Question: I am trying to show a boxplot and a violin plot in one.
I can fill in the colors of the boxplot and violin plot based on the treatment. But, I don't want them in exactly the same color, I'd prefer the violin plot or the boxplot filling to be lighter.
Also, I am able to get the outer lines of the boxplot in different colors if I add 'col=TM' to the 'aes' of the 'geom_boxplot'. But, then I can not choose these colors or don't know how to (they are now automatically pink and blue).
BACKGROUND:
I am working with a data set that looks something like this:
'''
TM yax X Zscore
Org zscore zhfa -1.72
Org zscore zfwa -0.12
'''
I am plotting the z-scores based on the 'X' (zhfa e.d.) per treatment ('TM').
'''
#Colours
ocean = c('#BBDED6' , '#61C0BF' , '#FAE3D9' , '#FFB6B9' )
## Plot ##
z <- ggplot(data = data, aes(x = X, y = Zscore,fill=TM)) +
geom_split_violin(col="white", fill="white") +
geom_boxplot(alpha = 1, width=0.3, aes(fill=TM), position = position_dodge(width = 0.3))
z + theme(axis.text = element_text(size = 12),legend.position="top") +
stat_compare_means(method="t.test", label.y=2.8, label.x=0.3, size=3) +
scale_fill_manual(values=ocean, labels=c("Mineral fertilizer", "Organic fertilizer"))
'''
Now, half of the violin plot is filled white, but not both (which would already be better). If I would plot 'geom_split_violin()' it would get exactly the same colors as the boxplot.
Furthermore, should the violinplot of zhfa be on the left side but it get's switched and is displayed at the right side, while it matched the data of the organic (left) boxplot.
The graph now:

I don't know if it can be solved by adding something related to the scale_fill_manual or if this is an impossible request
Sample Data:
'''
data <- data.frame(TM = c(rep("org", 5), rep("min", 5),rep("org", 5), rep("min", 5),rep("org", 5), rep("min", 5)),
Zscore = runif(30,-2,2),
X = c(rep("zwfa", 10), rep("zhfa", 10), rep("zbfa", 10)))
'''
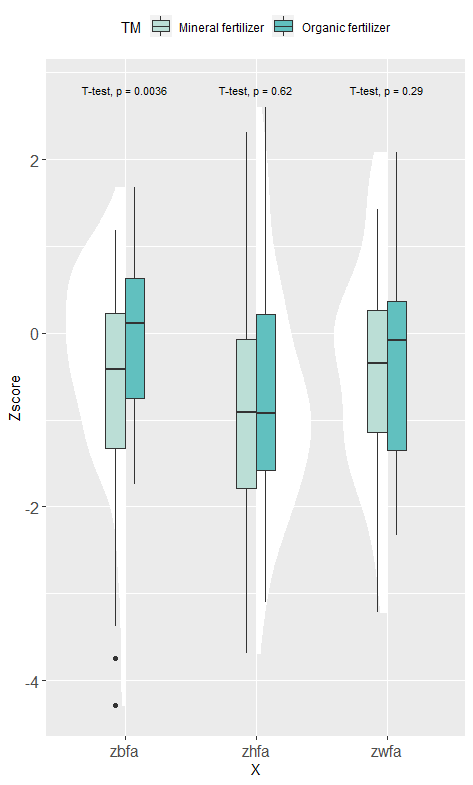
Answer: You can add an additional column to your data that is the same structure as 'TM' but different values, then scale the fill:
Sample Data:
'''
data <- data.frame(TM = c(rep("org", 5), rep("min", 5),rep("org", 5), rep("min", 5),rep("org", 5), rep("min", 5)),
Zscore = runif(30,-2,2),
X = c(rep("zwfa", 10), rep("zhfa", 10), rep("zbfa", 10)))
'''
Begin solution:
'''
data <- data %>% mutate(TMm = c(rep("orgM", 5), rep("minM", 5),rep("orgM", 5), rep("minM", 5),rep("orgM", 5), rep("minM", 5)))
#Colours
ocean = c('#BBDED6' , '#FAE3D9', '#61C0BF' , '#FFFFFF')
## Plot ##
z <- ggplot(data = data, aes(x = X, y = Zscore,fill=TM)) +
geom_split_violin(mapping = aes(fill=TMm)) +
geom_boxplot(alpha = 1, width=0.3, aes(fill=TM), position = position_dodge(width = 0.3))
z + theme(axis.text = element_text(size = 12),legend.position="top") +
stat_compare_means(method="t.test", label.y=2.8, label.x=0.3, size=3) +
scale_fill_manual(breaks = c("org", "min"), values=ocean, labels=c("Mineral fertilizer", "Organic fertilizer"))
'''
In your data you may have to change 'breaks = c("org", "min")' to whatever you call the factor levels in the 'TM' variable
Or if you want the whole violin plot white:
'ocean = c('#BBDED6' , '#FFFFFF', '#61C0BF' , '#FFFFFF')'
New Plot: